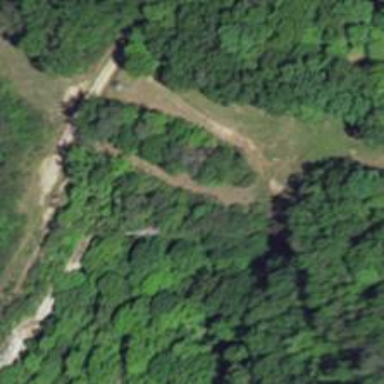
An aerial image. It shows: Crag climbing spot located at natural cliff.